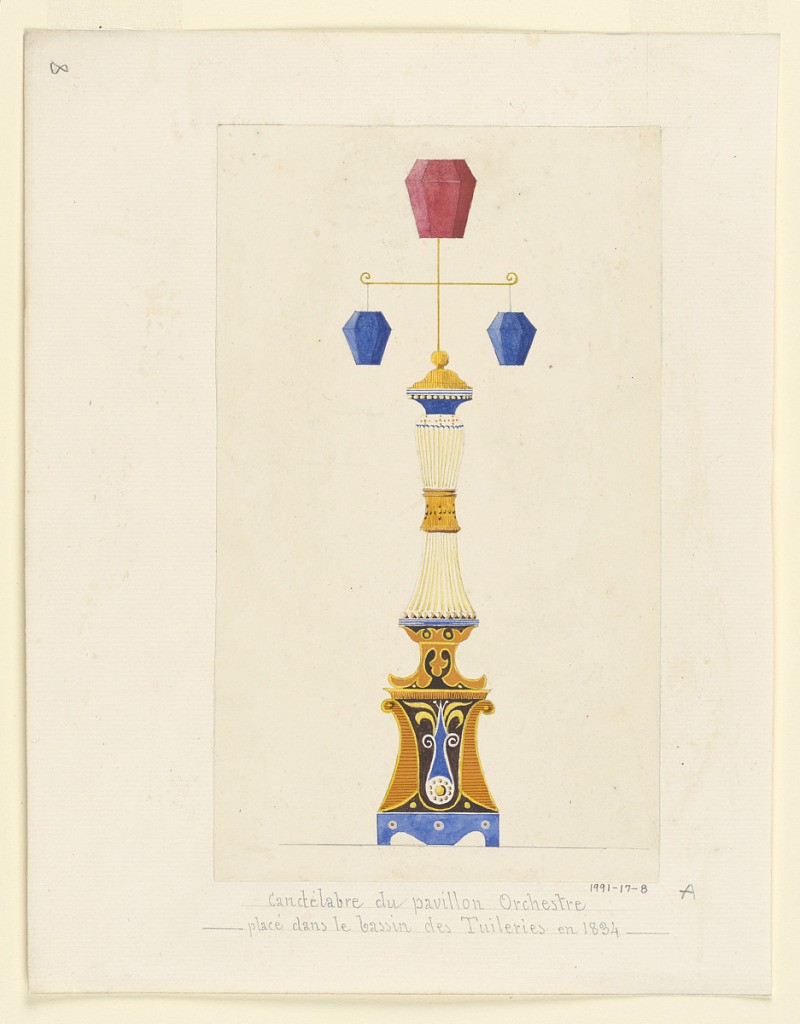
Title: "Candelabre du Pavillon Orchestre place dans le bassin des Tuileries en 1834"
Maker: Félix Duban, French, 1797 - 1870
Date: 1834
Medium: Watercolor, graphite Support: off-white paper mounted on off-white paper
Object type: Drawing
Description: Design for a candelabrum surmounted by a t-shaped superstructure, which is topped with a red polyhedron lantern and two smaller blue lanterns suspended from the perpendicular arm of the superstructure.  Below this is the yellow, fluted and cinched columnar body of the candelabrum, which rests on a tall base articulated with abstracted vegetal ornaments in gold, black and blue, which in turn rests on a blue plinth with light blue and red circular ornaments.  The candelabrum is nearly identical to those represented in Blouet's drawing of a music pavilion,  1991-17-7.